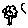
Label: flower